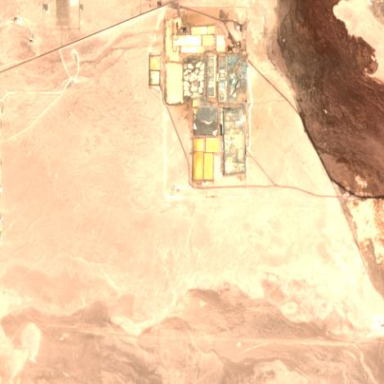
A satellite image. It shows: Industrial area that is mine.